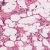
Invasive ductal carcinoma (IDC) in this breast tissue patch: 1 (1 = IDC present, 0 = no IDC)